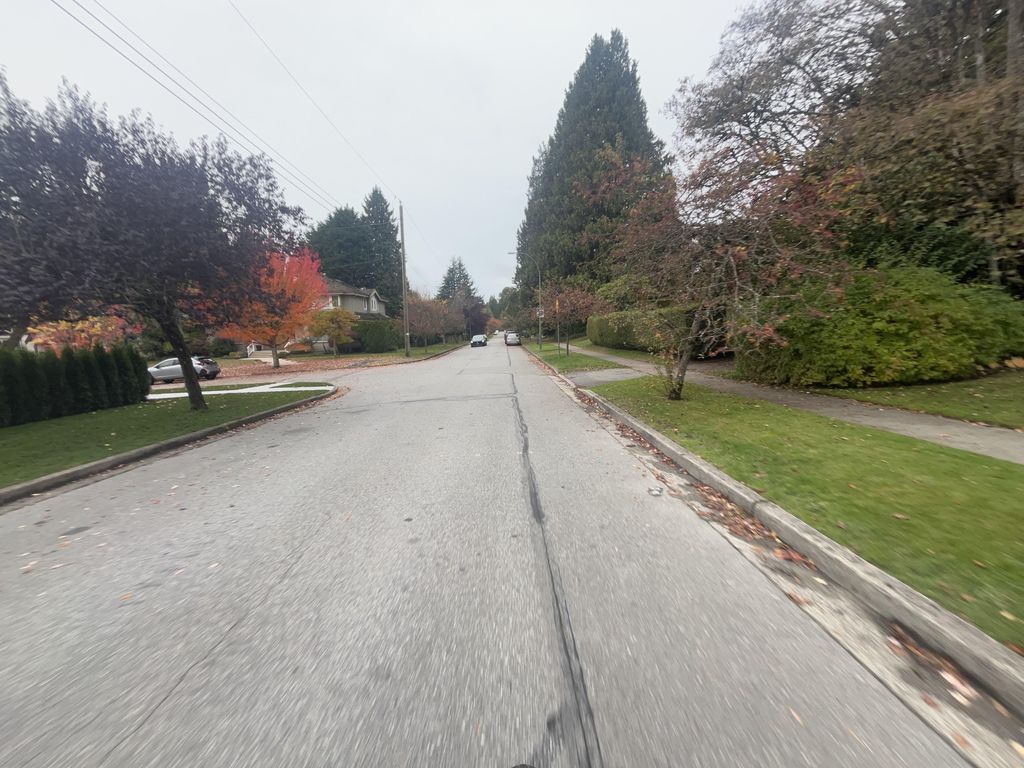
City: vancouver